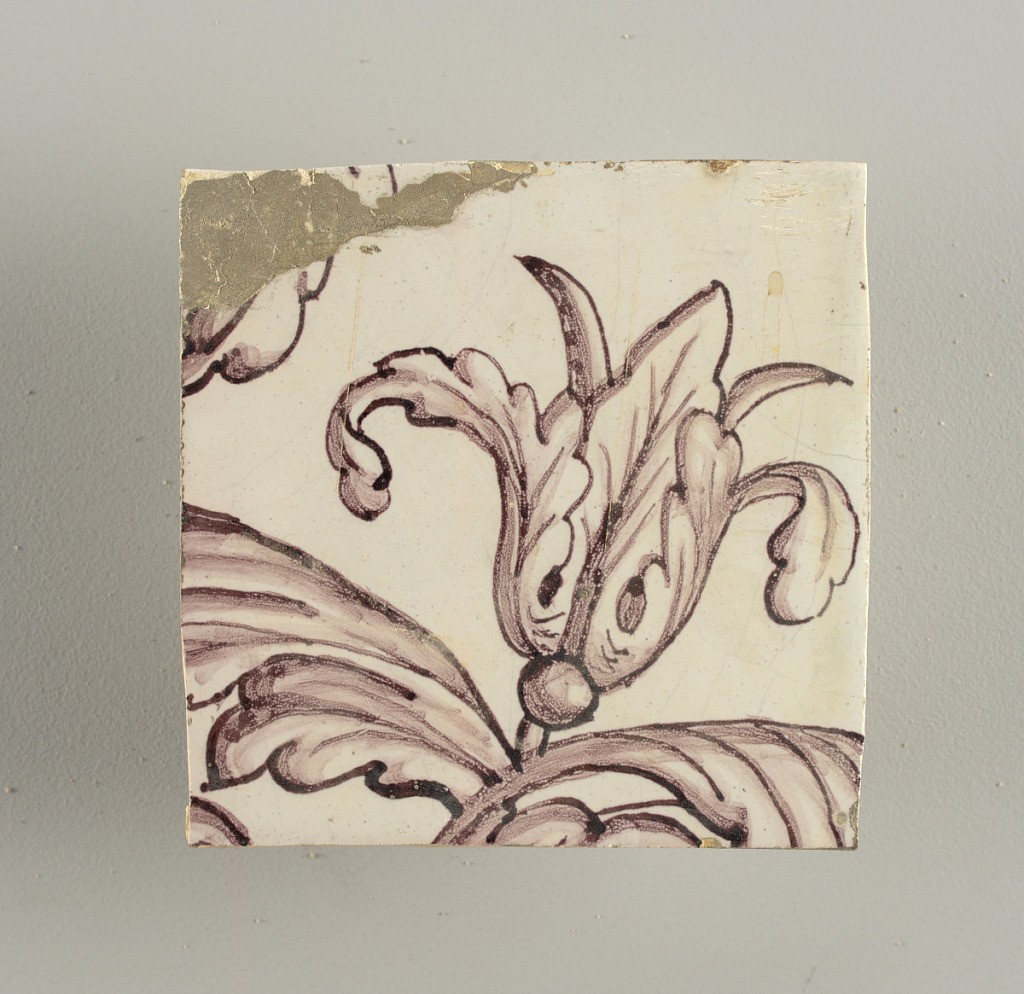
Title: Wall facing
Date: ca. 1725
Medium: Tin-glazed earthenware, underglaze
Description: Horizontal rectangle.  Thirty-seven tiles wide and twenty-one high with opening for door or window nineteen and one-half tiles high and twelve wide.  To left and right of opening, centered canopy above. Left, woman representing Hope, right, a sculputure urn.  Centered above opening, a mascaron.  Arabesque design of foliage.